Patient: sex F, age 36
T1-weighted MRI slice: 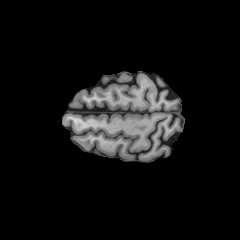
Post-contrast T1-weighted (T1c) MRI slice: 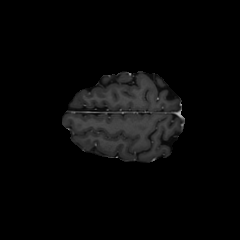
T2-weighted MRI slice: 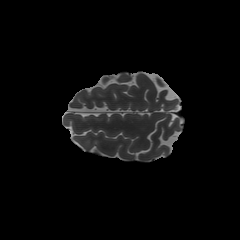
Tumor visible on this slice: no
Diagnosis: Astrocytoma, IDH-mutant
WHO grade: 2